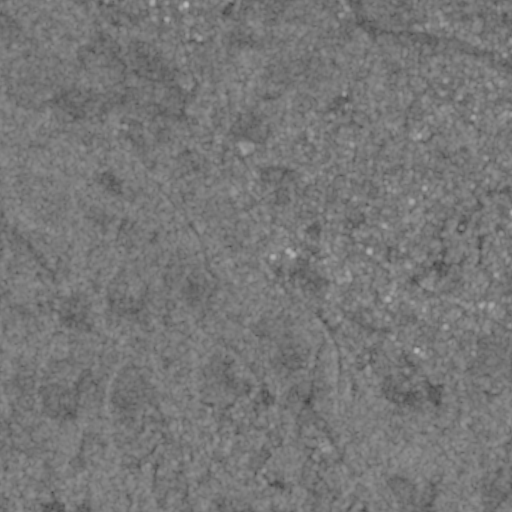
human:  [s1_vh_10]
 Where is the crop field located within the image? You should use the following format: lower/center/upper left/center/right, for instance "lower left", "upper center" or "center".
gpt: The crop field is located in the center right of the image.
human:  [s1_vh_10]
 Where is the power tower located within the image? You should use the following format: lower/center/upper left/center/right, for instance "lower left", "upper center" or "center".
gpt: The power tower is located in the upper of the image.
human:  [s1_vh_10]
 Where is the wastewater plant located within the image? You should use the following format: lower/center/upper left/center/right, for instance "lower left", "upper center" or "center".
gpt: The wastewater plant is located in the upper left of the image.
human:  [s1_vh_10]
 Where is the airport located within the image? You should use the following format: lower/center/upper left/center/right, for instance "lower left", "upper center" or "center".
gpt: There is no airport in the image.

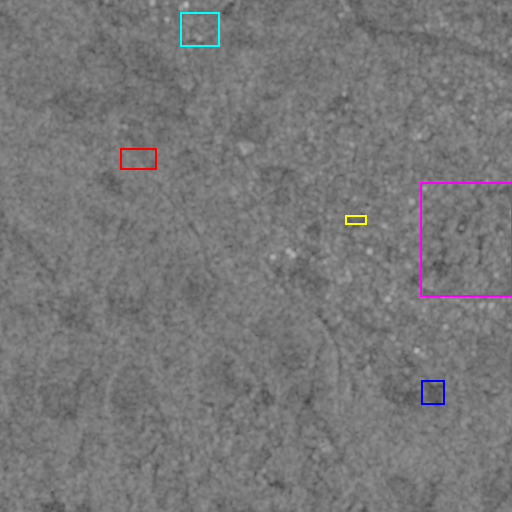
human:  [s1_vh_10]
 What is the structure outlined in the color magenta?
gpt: The structure outlined in magenta is a crop field.
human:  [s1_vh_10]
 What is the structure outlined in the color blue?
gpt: The structure outlined in blue is a park.
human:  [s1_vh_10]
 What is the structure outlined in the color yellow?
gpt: The structure outlined in yellow is a parking lot.
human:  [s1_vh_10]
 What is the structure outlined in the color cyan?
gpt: The structure outlined in cyan is a power substation.
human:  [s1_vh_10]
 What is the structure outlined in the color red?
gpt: The structure outlined in red is a wastewater plant.
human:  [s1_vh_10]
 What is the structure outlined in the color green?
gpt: There is no green outline.